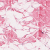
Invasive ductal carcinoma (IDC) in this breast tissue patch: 0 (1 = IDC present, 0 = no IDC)